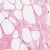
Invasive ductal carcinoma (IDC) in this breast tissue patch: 0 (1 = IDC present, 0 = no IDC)